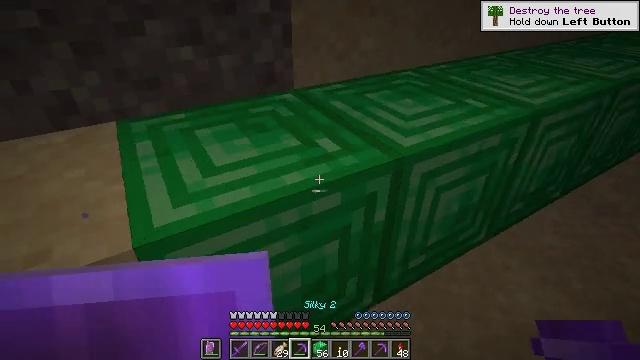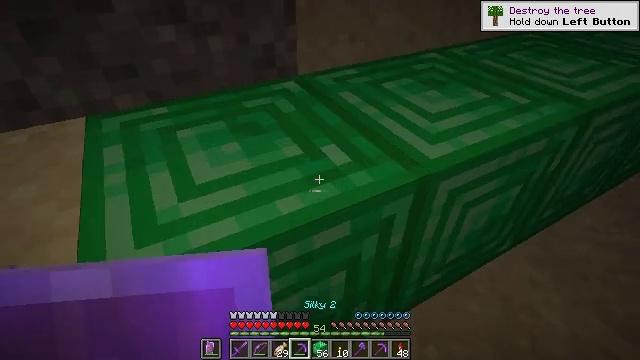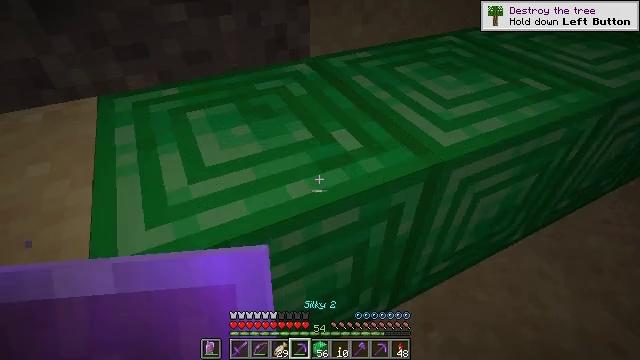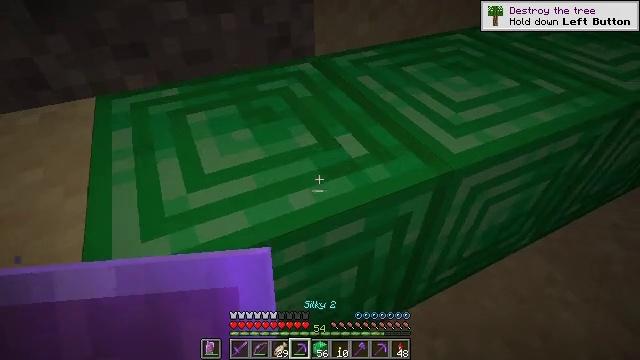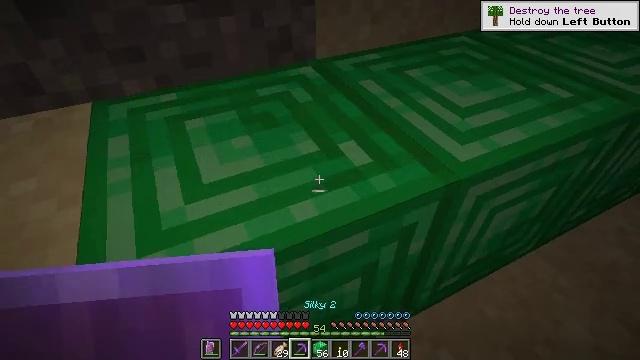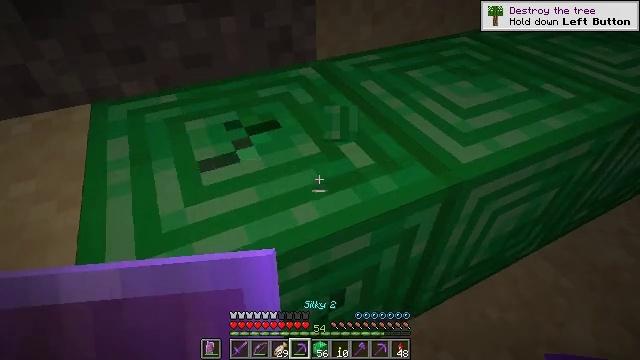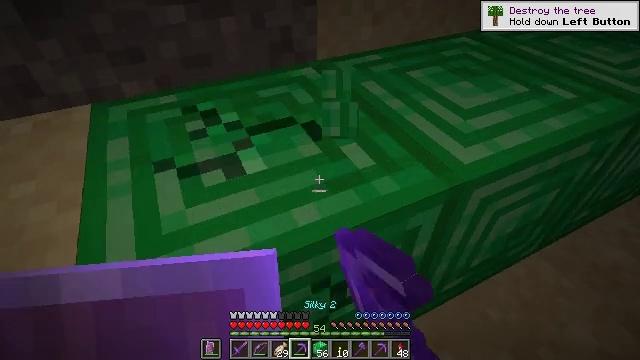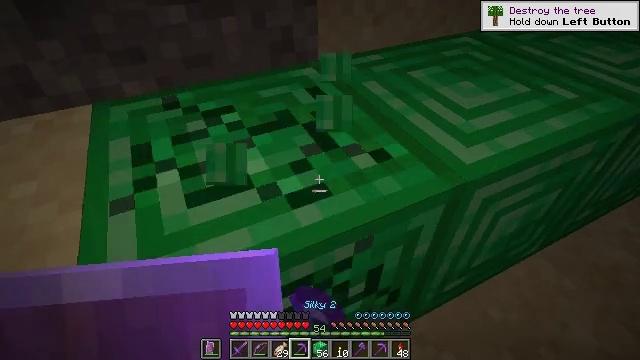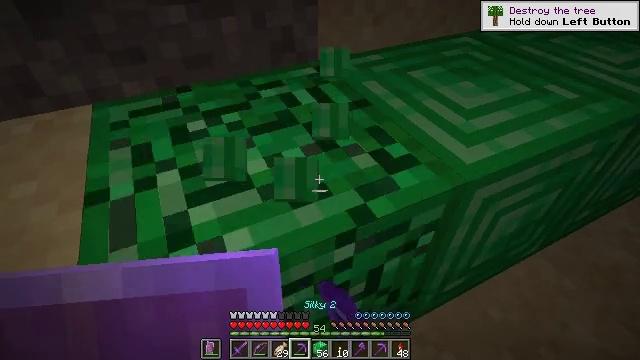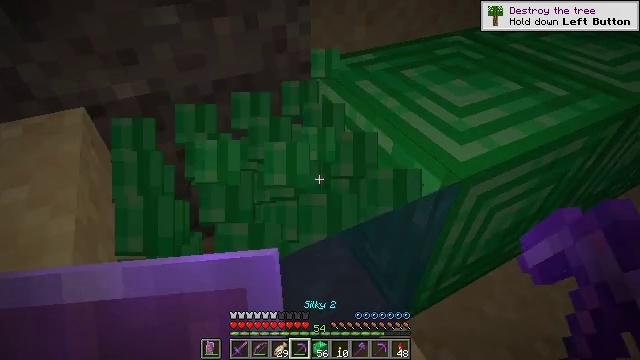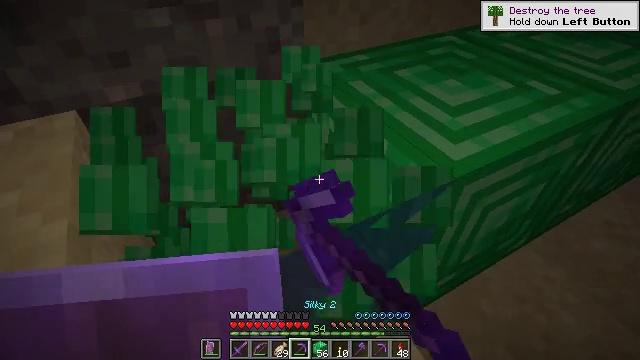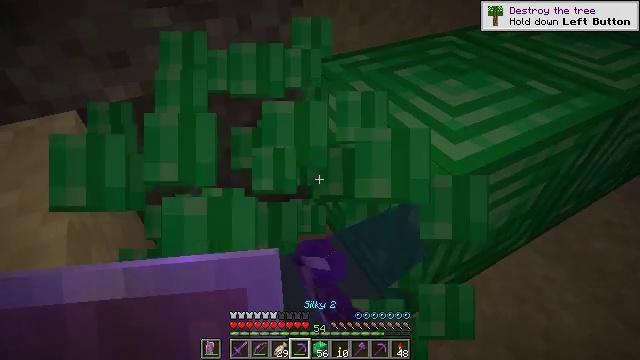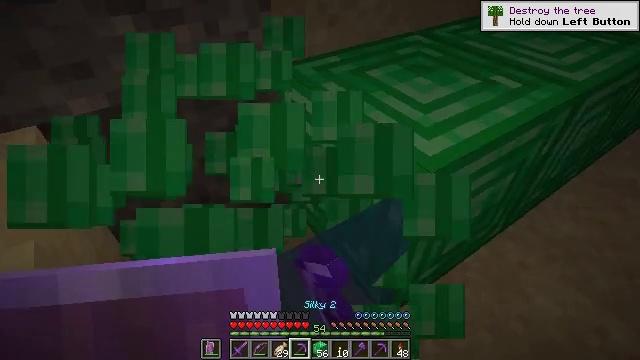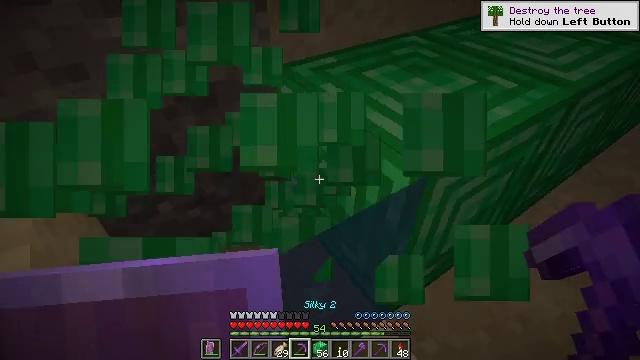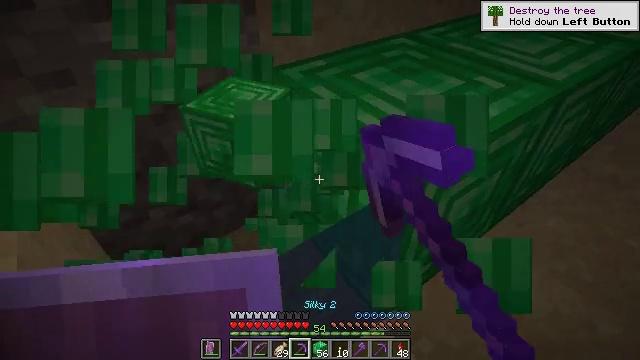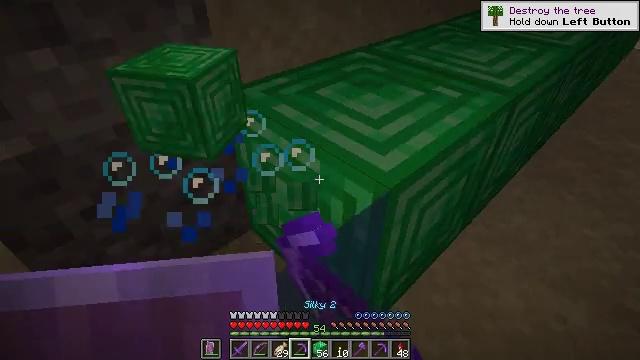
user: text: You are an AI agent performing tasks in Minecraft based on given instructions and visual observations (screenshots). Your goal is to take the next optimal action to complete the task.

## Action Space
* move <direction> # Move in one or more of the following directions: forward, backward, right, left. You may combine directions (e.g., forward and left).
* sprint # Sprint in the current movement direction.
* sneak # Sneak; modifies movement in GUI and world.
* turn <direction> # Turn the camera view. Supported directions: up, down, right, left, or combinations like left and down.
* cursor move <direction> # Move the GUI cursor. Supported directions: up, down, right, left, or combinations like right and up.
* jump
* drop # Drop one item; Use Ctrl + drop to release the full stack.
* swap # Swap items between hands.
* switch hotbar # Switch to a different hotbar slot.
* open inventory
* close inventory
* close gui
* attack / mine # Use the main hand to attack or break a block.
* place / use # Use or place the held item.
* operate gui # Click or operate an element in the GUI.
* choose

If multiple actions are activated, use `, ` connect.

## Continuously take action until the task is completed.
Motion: motion action
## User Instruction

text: Attack the emerald block with a tool.
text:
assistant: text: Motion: turn left and down
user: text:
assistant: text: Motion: turn left and down
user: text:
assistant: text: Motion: no_op
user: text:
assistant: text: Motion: no_op
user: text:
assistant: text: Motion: attack / mine
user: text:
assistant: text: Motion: attack / mine
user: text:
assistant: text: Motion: attack / mine
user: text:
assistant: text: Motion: attack / mine
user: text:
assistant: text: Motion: turn right, attack / mine
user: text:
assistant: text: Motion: turn right, attack / mine
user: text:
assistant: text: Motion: attack / mine
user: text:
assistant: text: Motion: turn right, attack / mine
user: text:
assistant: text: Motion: attack / mine
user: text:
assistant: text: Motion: turn right, attack / mine
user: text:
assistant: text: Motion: move forward, turn right and up, attack / mine
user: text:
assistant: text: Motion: move forward, turn right, attack / mine
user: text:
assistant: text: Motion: move forward, turn right, attack / mine
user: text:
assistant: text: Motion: move forward, attack / mine
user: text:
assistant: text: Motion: move forward, attack / mine
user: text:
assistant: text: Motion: move forward, turn right and down, attack / mine
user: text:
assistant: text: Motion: turn right and down, attack / mine
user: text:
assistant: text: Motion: attack / mine
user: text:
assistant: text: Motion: turn right, attack / mine
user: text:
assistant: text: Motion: turn right and up, attack / mine
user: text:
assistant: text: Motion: turn right and up, attack / mine
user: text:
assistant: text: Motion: move forward, turn right and up, attack / mine
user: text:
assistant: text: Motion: move forward, turn right and up, attack / mine
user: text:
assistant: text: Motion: move forward, attack / mine
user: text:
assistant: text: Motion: move forward, turn right and up, attack / mine
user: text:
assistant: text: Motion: move forward, attack / mine